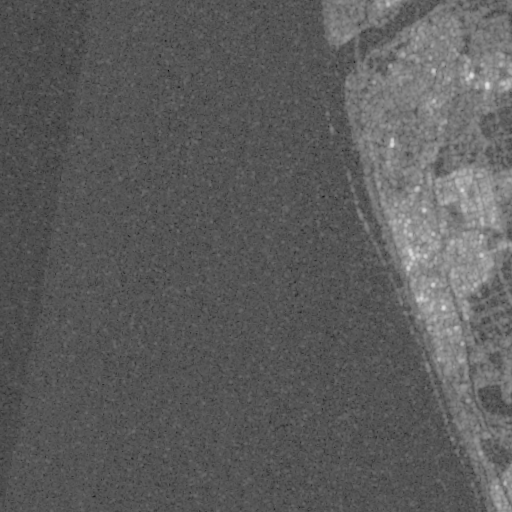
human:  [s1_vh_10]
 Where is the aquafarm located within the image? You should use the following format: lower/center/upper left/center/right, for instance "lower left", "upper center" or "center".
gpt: The aquafarm is located in the upper right of the image.
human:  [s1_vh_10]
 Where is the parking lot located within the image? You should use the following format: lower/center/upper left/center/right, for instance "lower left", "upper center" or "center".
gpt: The parking lot is located in the right of the image.
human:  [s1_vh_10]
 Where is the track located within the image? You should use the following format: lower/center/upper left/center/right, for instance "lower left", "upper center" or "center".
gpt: The track is located in the upper right of the image.
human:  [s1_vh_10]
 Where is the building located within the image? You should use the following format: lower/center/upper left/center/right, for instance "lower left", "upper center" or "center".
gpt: There is no building in the image.

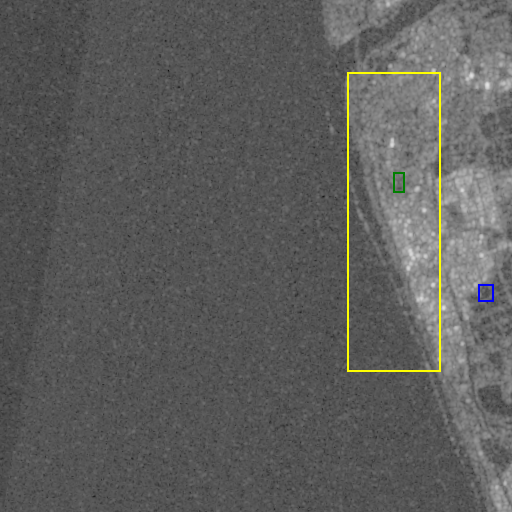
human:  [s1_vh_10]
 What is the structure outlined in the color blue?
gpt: The structure outlined in blue is an aquafarm.
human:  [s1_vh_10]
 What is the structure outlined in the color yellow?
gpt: The structure outlined in yellow is a park.
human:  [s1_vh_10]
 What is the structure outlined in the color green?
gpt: The structure outlined in green is a track.
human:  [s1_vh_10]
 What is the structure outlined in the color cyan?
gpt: There is no cyan outline.